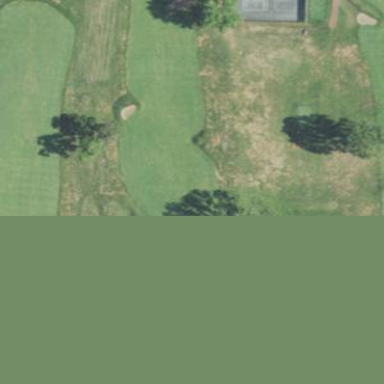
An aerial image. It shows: Golf fairway in the image.